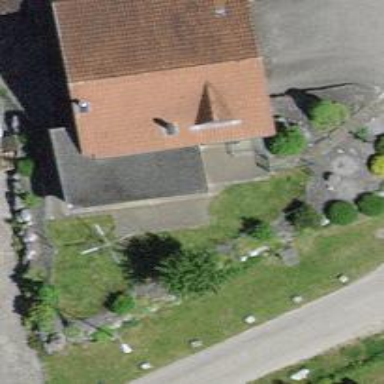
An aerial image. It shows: Detached building.